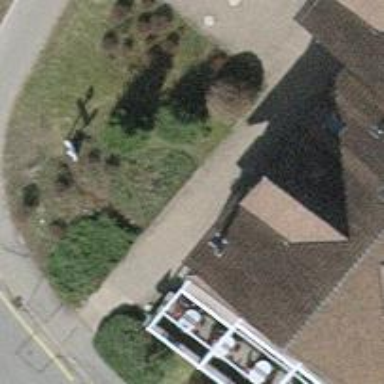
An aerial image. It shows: Cafe.